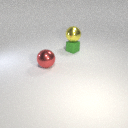
small green rubber cube behind large red metal sphere